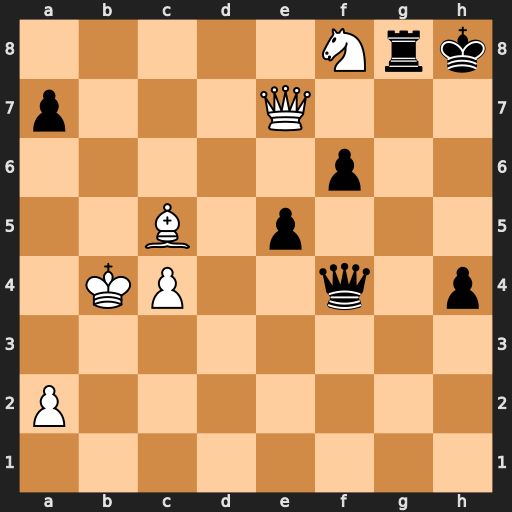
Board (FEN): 5Nrk/p3Q3/5p2/2B1p3/1KP2q1p/8/P7/8
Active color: w
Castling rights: -
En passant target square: -
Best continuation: Qh7#